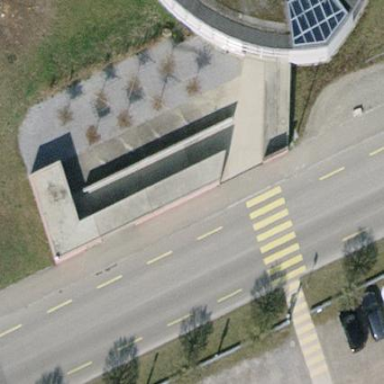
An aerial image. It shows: Building with bicycle shed for parking bikes.